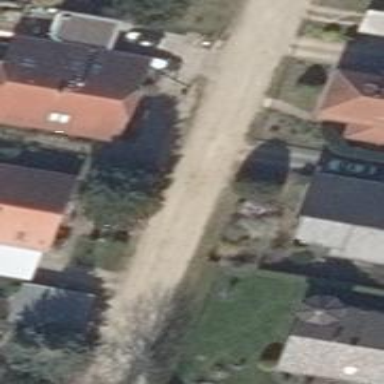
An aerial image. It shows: Driveway leading to service road.